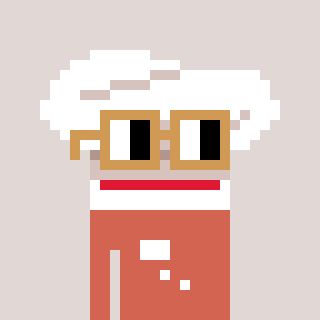
a pixel art character with square brown glasses, a chef hat-shaped head and a peachy-colored body on a warm background